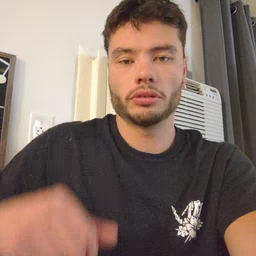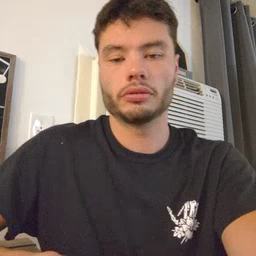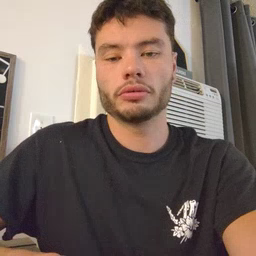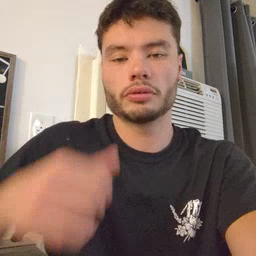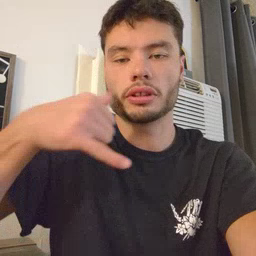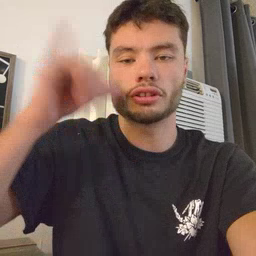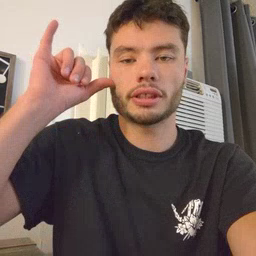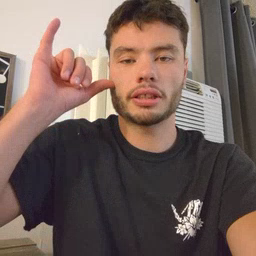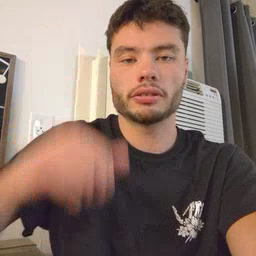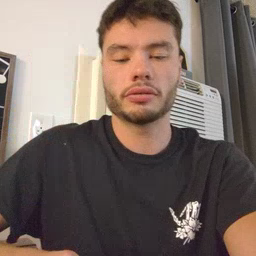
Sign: yesterday